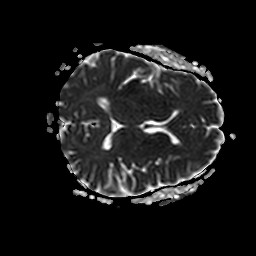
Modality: ADC
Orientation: axial
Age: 47
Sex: female
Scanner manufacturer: philips
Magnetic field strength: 3 T
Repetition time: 3.763 s
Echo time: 0.06039 s